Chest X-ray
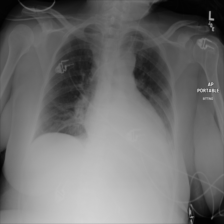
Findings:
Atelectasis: negative
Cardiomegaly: negative
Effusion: negative
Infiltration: negative
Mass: negative
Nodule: negative
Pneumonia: negative
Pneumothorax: negative
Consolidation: positive
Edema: negative
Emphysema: negative
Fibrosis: negative
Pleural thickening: negative
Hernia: negative